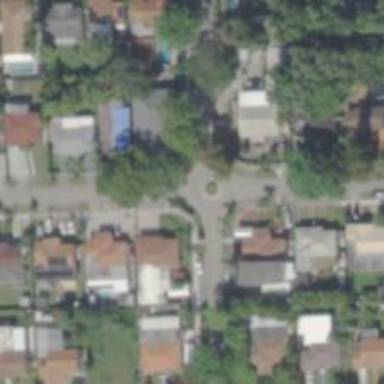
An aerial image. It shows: Roundabout on residential road.